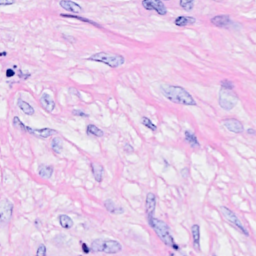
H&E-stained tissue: Breast